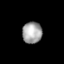
Tissue: lung
Cell type: Others
Senescence score: 0.097
Nuclear area (px): 414
Mean DAPI intensity: 164.106